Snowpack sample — Rabbit Ears Pass, Jackson County, Colorado, USA (12/17/25, 1:08 PM MST)
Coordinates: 40.387, -106.625
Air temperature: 34 °F
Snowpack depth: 46 cm
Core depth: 10 cm
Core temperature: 30.2 °F
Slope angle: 6°, slope face: 165°
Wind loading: medium
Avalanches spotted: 0
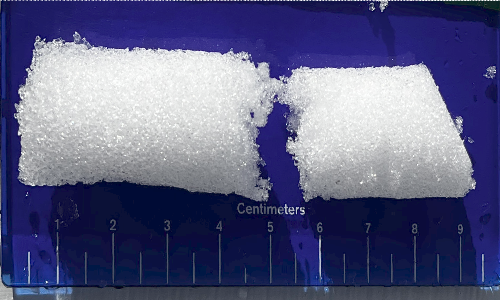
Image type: core
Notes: No avalanches spotted nearby, although collected in a meadowy area with minimal risk on this face of the pass.